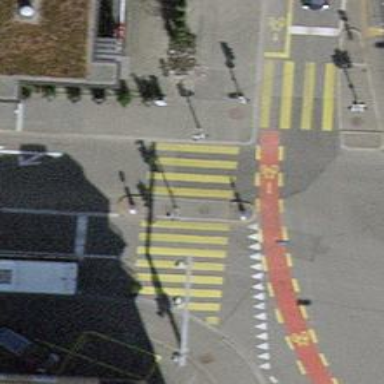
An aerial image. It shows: Road with traffic signals and zebra crossing marked with zebra stripes.